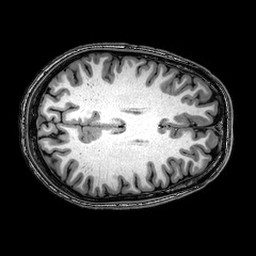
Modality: T1w
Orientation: axial
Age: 24
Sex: male
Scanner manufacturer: philips
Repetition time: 0.008248 s
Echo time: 0.00379 s